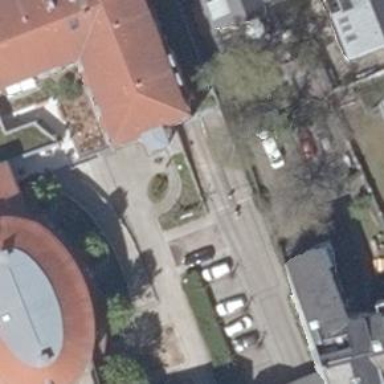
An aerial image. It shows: Parking entrance.